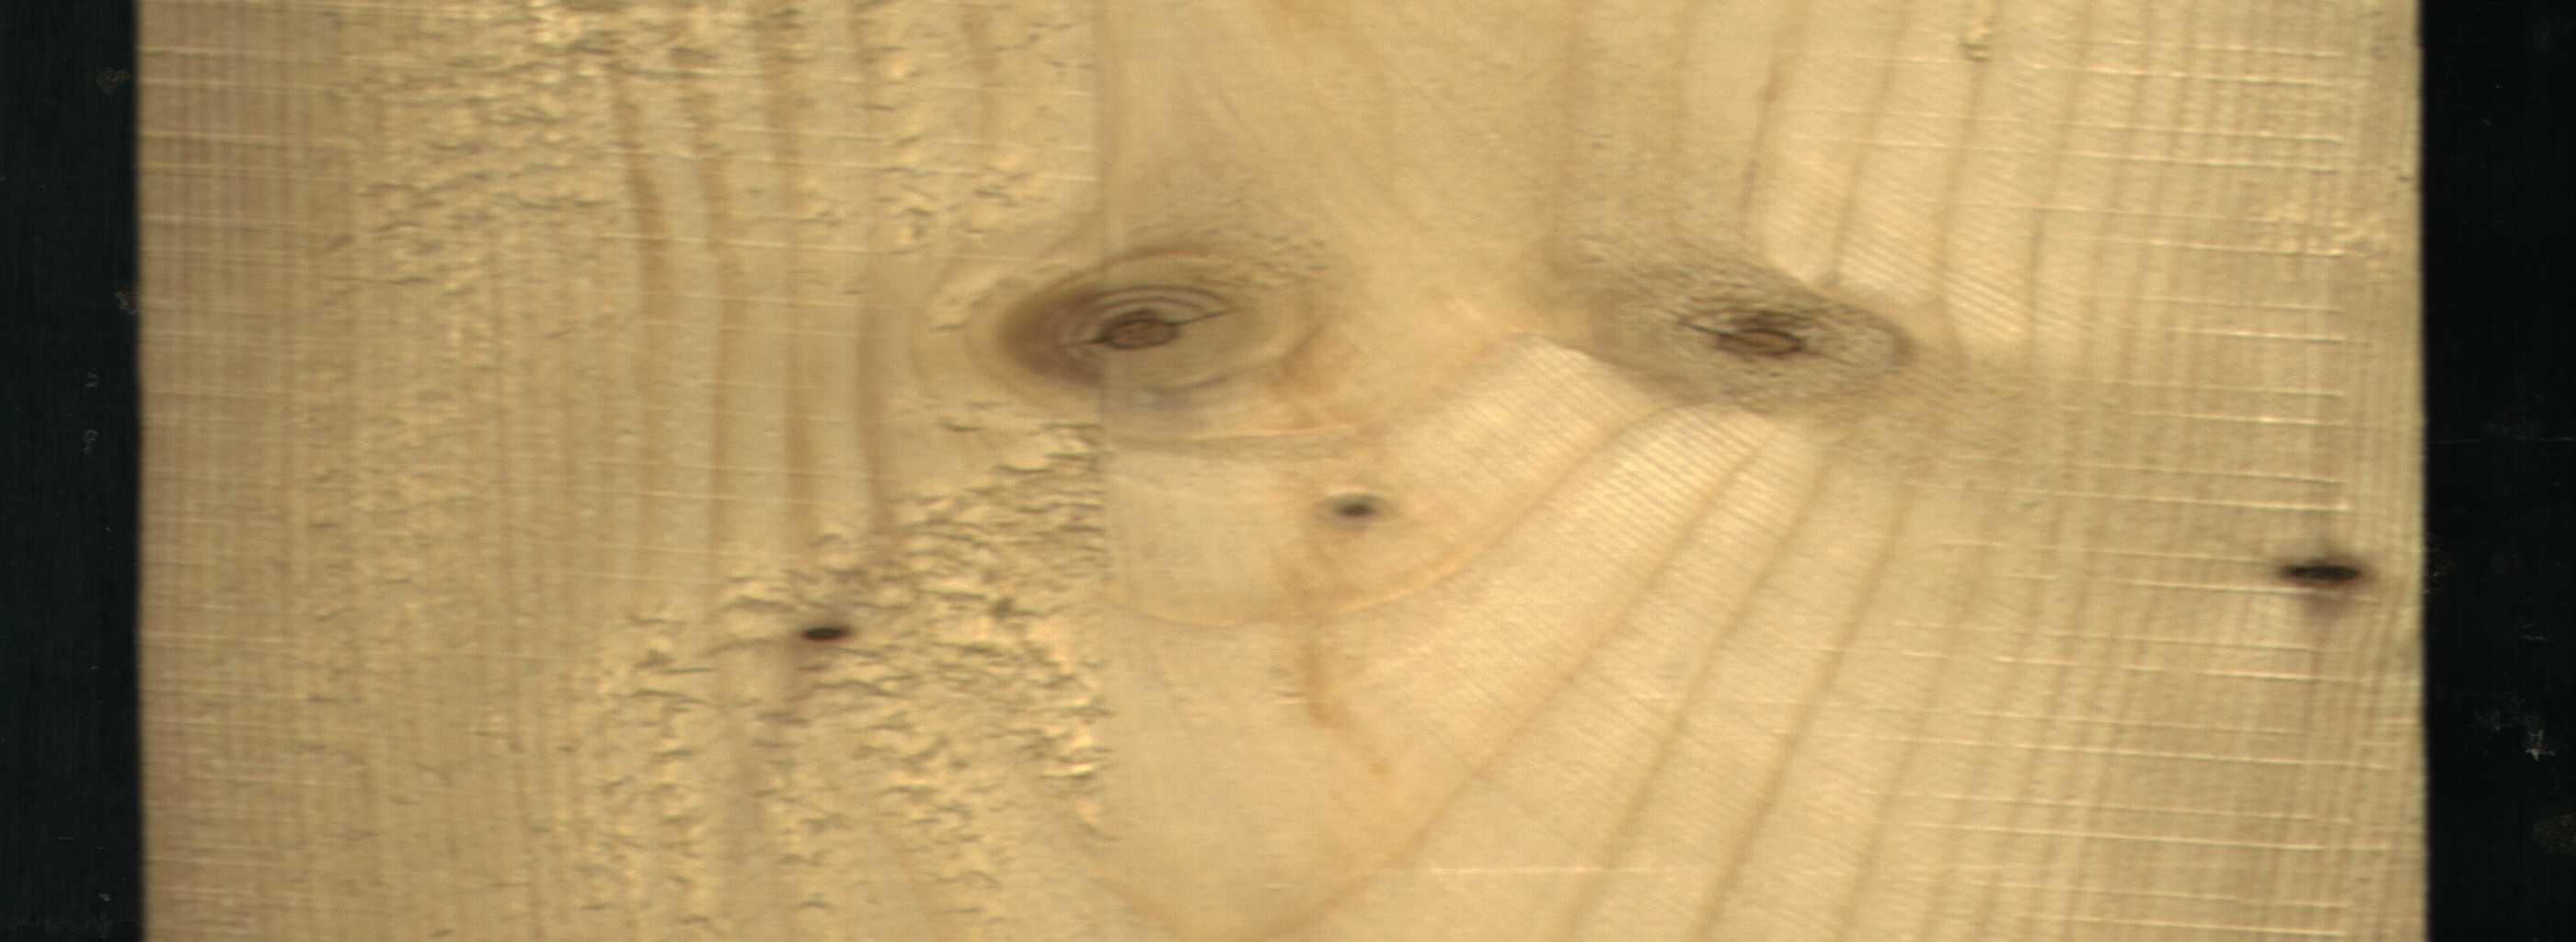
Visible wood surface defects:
knot_with_crack
knot_with_crack
Dead_Knot
Dead_Knot
Live_Knot